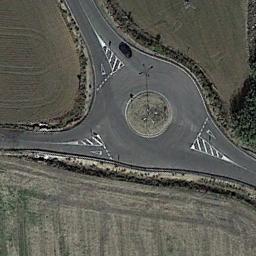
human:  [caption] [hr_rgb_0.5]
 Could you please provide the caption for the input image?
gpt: The roundabout with three exits and entrances is in the clearing .

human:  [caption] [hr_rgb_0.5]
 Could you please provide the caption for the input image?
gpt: The roundabout is next to buildings and trees .

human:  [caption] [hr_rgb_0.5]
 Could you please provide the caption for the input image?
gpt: There are many trees beside the roundabout .

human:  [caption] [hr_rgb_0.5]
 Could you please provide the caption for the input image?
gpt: There is a moving vehicle on the road at the roundabout, With some trees and a large area of ​​wasteland around the roundabout .

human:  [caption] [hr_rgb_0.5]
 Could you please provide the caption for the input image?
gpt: There are three roads connecting to the roundabout .